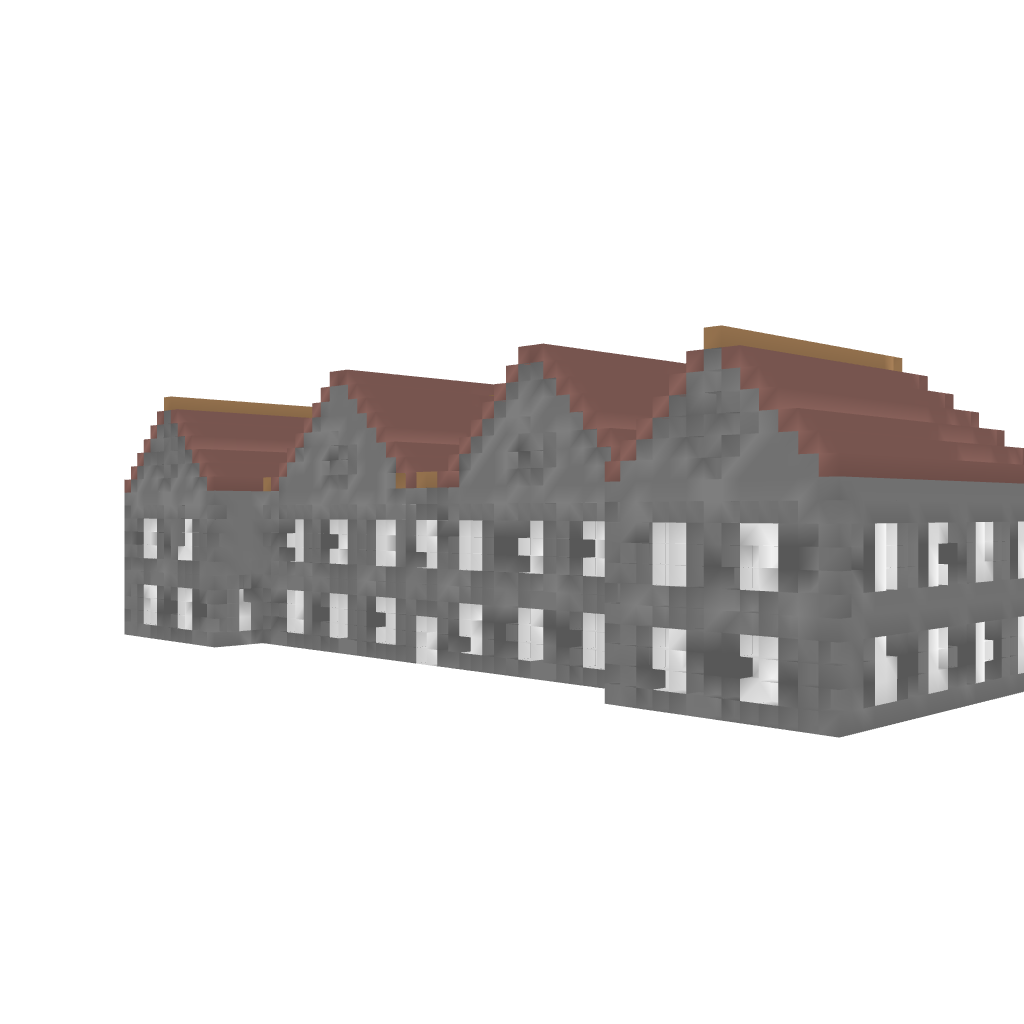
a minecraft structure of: Brick House bad low quality